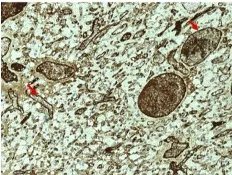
F8-R.
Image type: pathology (immunostaining)